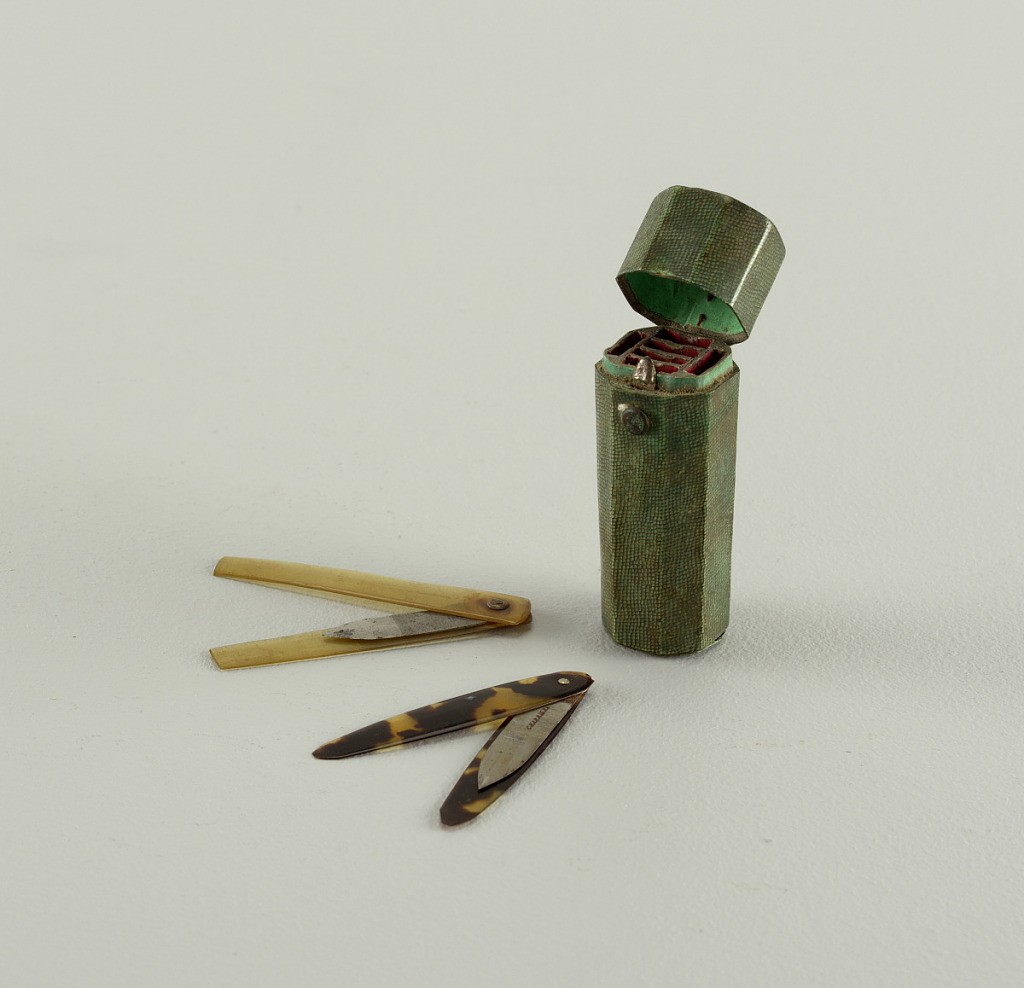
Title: lancet
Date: mid-18th century
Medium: shagreen
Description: Tall slightly tapered octagonal cased hinged two cm from top. Interior fitted to receive six lancets, two of which are present. ''B'' has leaves of horn ''C'' has leaves of tortoise-shell.